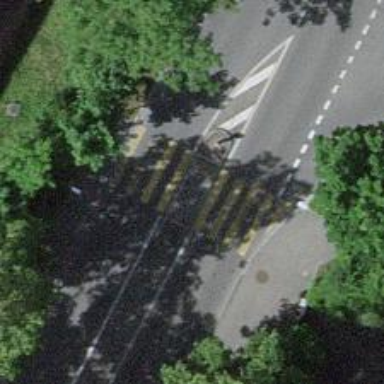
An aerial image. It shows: Asphalt footway on traffic island.